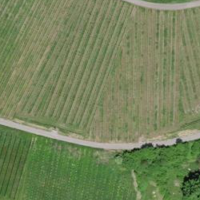
EUNIS habitat code: 40
Species observed at this site:
Silene nutans